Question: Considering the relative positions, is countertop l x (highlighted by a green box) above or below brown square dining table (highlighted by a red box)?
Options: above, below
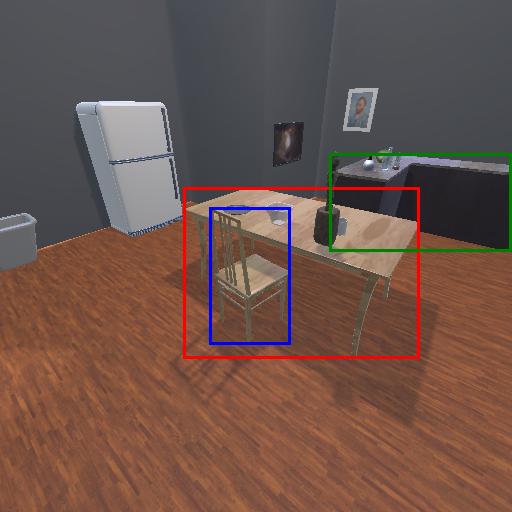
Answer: above